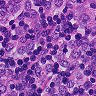
Metastatic tissue present: yes